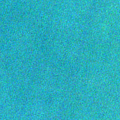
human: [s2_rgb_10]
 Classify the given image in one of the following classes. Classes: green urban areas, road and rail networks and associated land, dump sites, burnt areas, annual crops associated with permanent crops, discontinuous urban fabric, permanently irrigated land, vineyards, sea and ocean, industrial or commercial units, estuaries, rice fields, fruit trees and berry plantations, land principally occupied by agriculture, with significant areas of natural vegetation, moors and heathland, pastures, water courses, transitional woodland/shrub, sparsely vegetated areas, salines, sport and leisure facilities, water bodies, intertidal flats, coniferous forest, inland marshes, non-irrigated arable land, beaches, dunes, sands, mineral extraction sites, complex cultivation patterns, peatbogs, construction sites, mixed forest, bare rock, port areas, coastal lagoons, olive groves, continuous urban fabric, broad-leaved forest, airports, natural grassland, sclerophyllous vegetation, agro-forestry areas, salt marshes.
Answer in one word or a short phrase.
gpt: sea and ocean